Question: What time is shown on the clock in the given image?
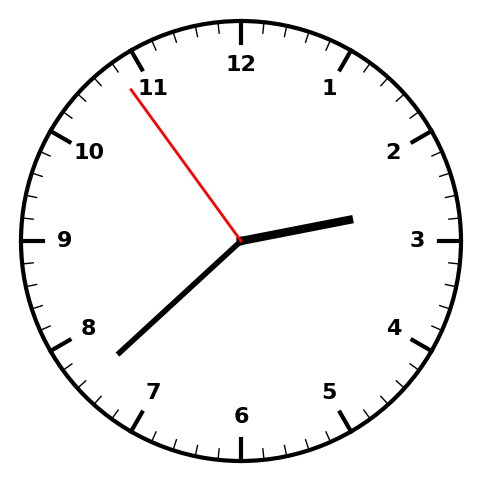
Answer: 02:37:54